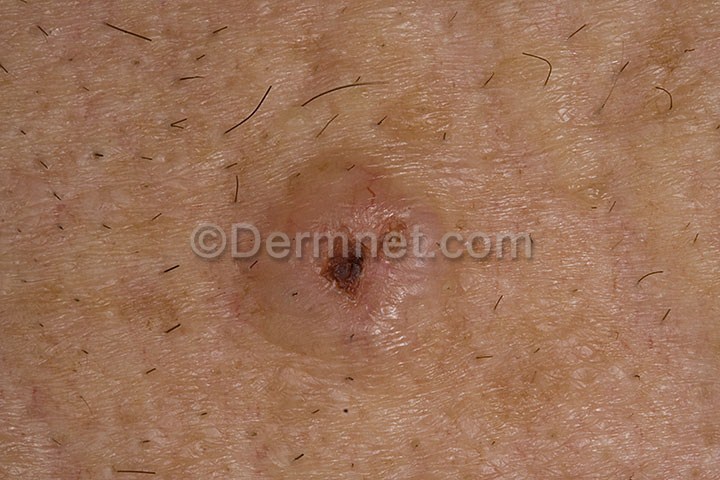
Disease: Actinic Keratosis Basal Cell Carcinoma and other Malignant Lesions